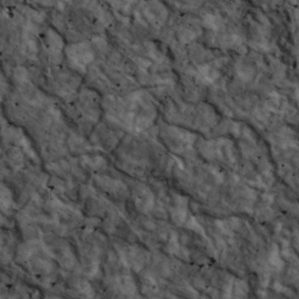
Label: non_frost